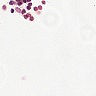
Metastatic tissue present: no